Field crop: maize
Growth stage: 2
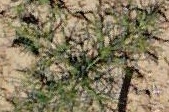
Species: salsola